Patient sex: M
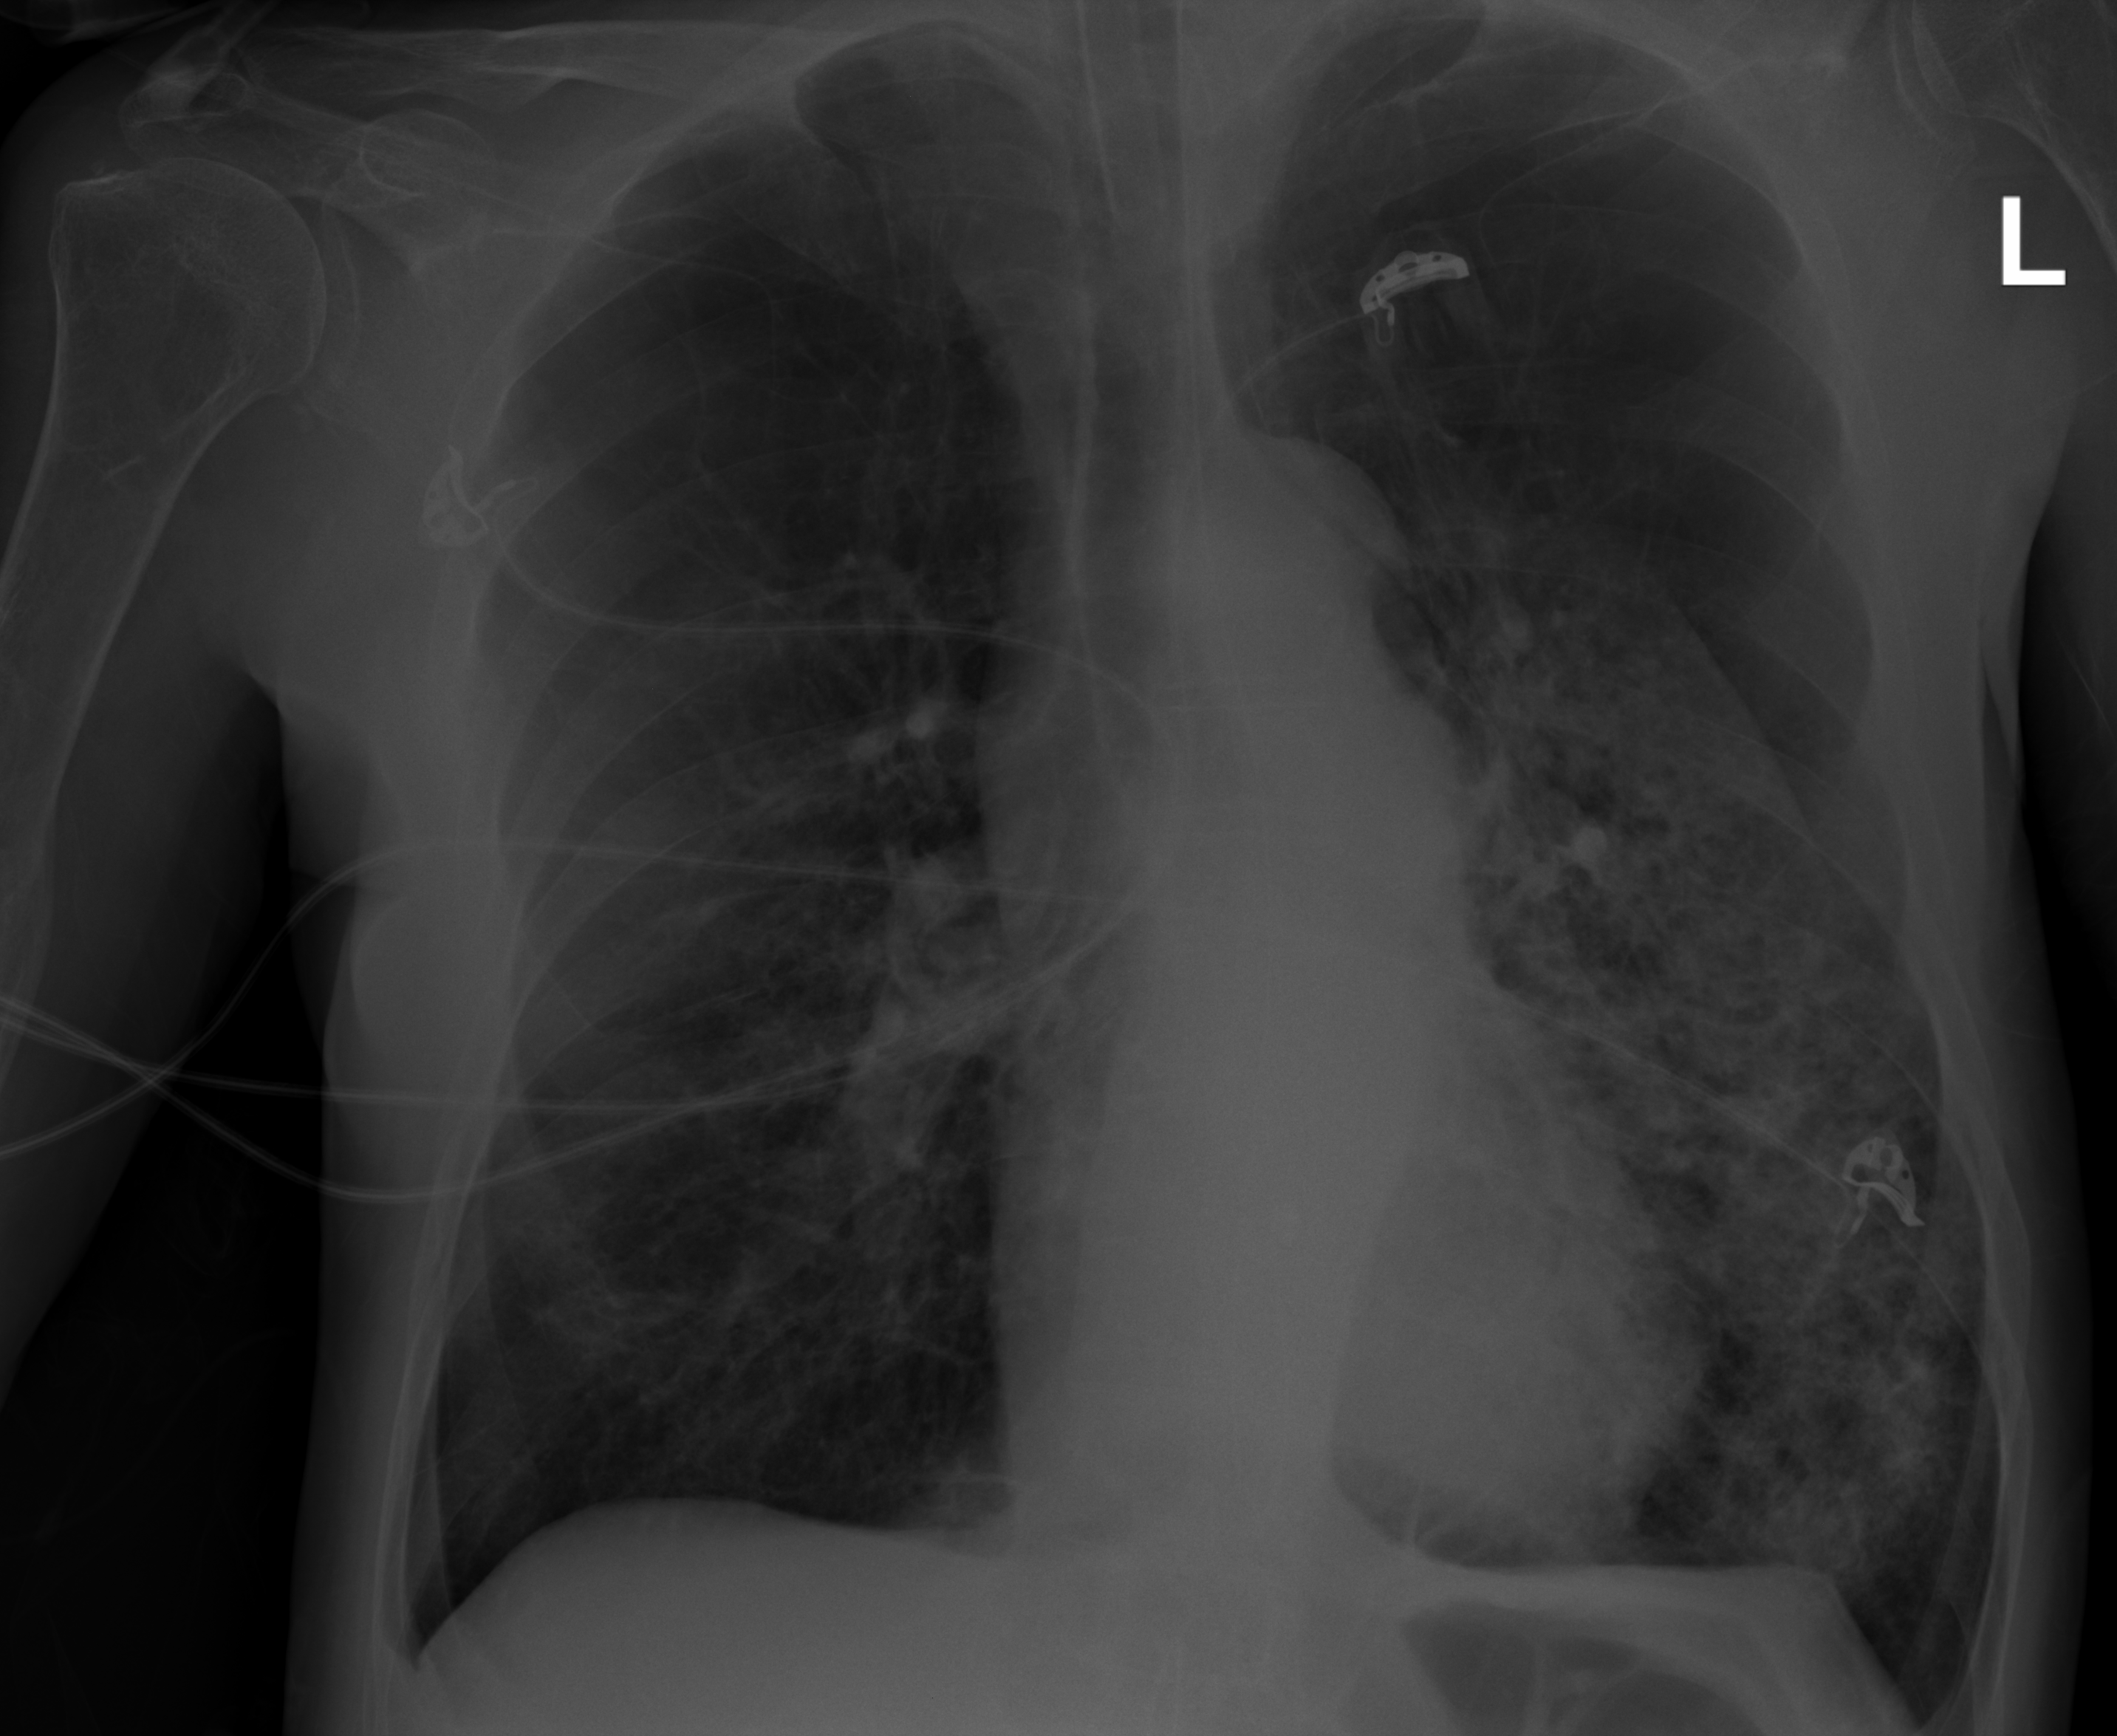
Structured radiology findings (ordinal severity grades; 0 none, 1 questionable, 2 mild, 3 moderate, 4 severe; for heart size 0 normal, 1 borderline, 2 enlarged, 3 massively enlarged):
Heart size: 0
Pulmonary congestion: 0
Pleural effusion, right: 0
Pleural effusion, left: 0
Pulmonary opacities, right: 2
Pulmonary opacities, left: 3
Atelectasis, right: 2
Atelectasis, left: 3